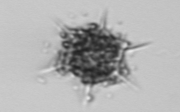
Label: Dictyocha